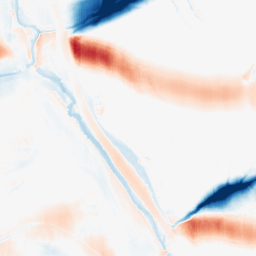
Category: morphological
Decomposition family: morphological_ellipse
Decomposition parameters: operation: average
width: 50
height: 10
Upsampling method: cubic_catmull_rom
Upsampling parameters: scale: 2
Upsampling scale: 2